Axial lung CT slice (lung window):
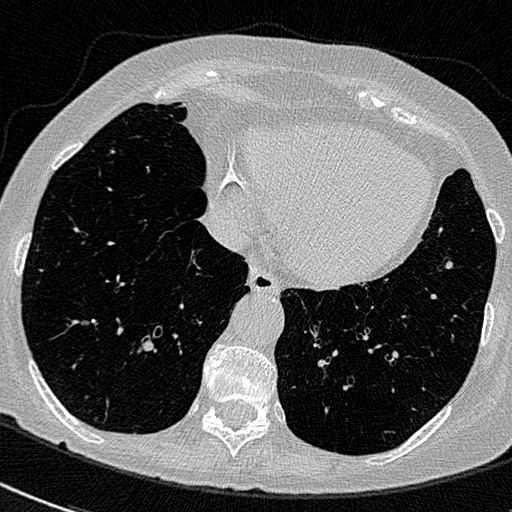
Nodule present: no